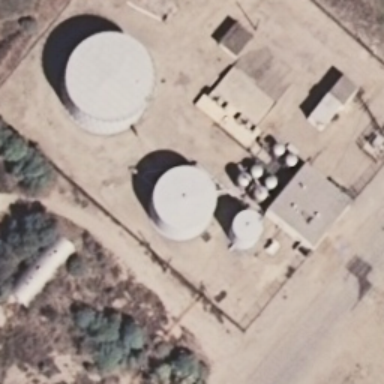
Some different storage tanks are next to each other .